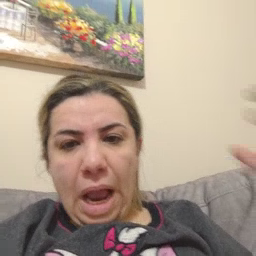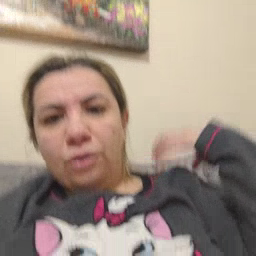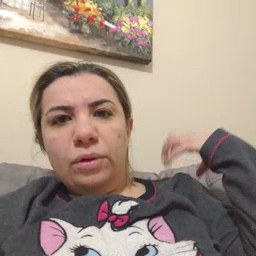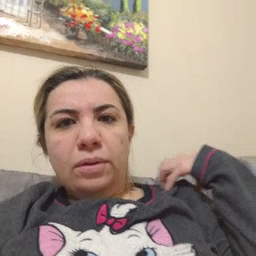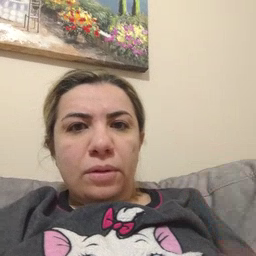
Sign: outside